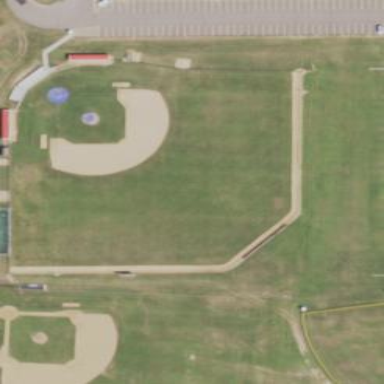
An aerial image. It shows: Baseball pitch for leisure and sports activities.